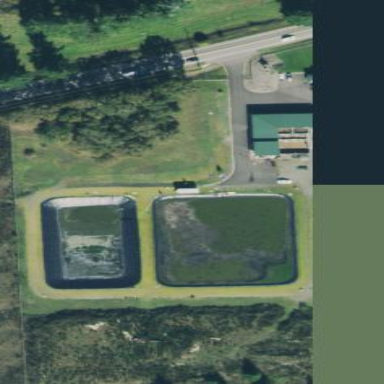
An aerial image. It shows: View of wastewater plant.